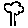
Label: tree